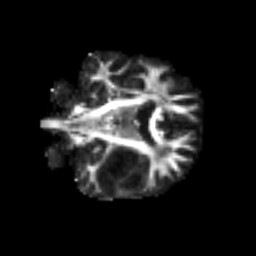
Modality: FA
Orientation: coronal
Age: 61
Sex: male
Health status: ill
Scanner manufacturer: siemens
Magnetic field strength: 3 T
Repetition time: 8.7 s
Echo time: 0.11 s